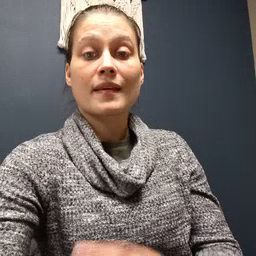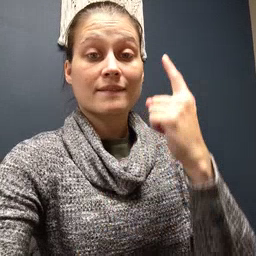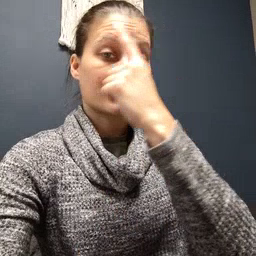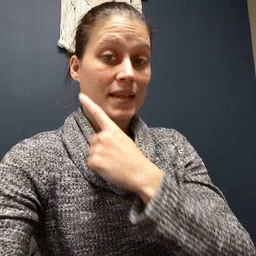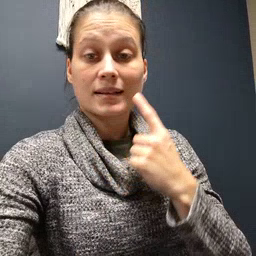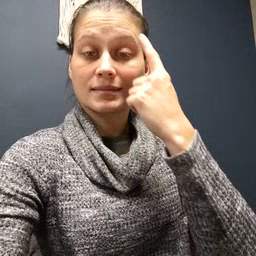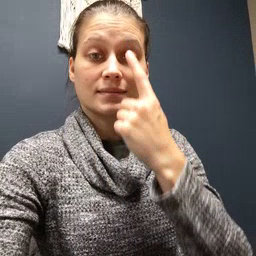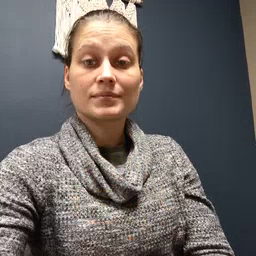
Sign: face